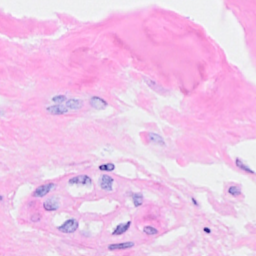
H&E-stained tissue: Breast